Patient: sex M, age 74
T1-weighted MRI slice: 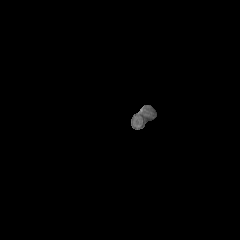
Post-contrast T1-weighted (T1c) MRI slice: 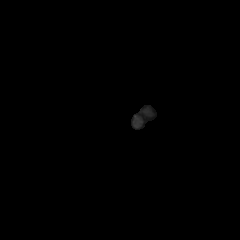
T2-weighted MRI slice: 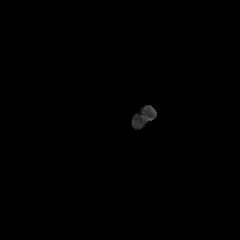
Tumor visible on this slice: no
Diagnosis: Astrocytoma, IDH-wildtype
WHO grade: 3